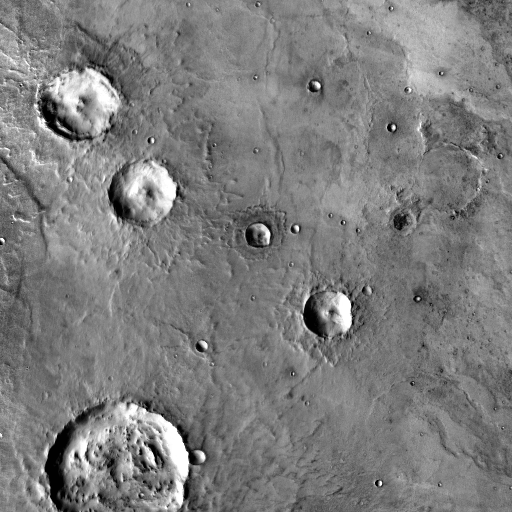
Crater classes present: Background, Other, Layered, Buried